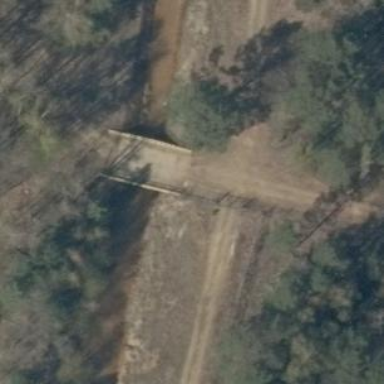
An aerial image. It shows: Track road with bridge. The track has grade 5 surface.